В этой задаче не требуется оценивать погрешности. Двулучепреломление — оптическое свойство кристалла в соответствии с которым свет в кристалле распространяется вдоль двух лучей, которым отвечают различные показатели преломления. Пусть две перпендикулярные оси $x$ и $y$ лежат в плоскости, параллельной поверхности двулучепреломляющего кристалла (рис. 1). Тогда электрическое поле $\pmb{E}$ линейно поляризованного света, падающего на кристалл по нормали к поверхности, можно разложить на две перпендикулярные компоненты $\pmb{E}_x$ и $\pmb{E}_y$, которым отвечают показатели преломления $n_\mathrm{o}$ и $n_\mathrm{e}$ соответственно. Если толщина кристалла равна $L$, фазовый сдвиг после прохождения кристалла равен $\Gamma_x$ в случае поляризации вдоль оси $x$ и $\Gamma_y$ в случае поляризации вдоль оси $y$. $$\Gamma_x = \frac{2\pi}{\lambda} n_\mathrm{o}L,$$ $$\Gamma_y = \frac{2\pi}{\lambda} n_\mathrm{e}L,$$ где $\lambda$ — длина волны света в вакууме.  Разность фаз $\Gamma$ между двумя лучами $$\Gamma = \Gamma_y - \Gamma_x = \frac{2\pi}{\lambda}\Delta{n}L,$$ где $$\Delta{n} = n_\mathrm{e} - n_\mathrm{o}$$ разность показателей преломления. Поскольку электрическое поле представляет собой векторную сумму полей $\pmb{E}_x$ и $\pmb{E}_y$ с разностью фаз $\Gamma$, после прохождения через кристалл у поля возникает компонента электрического поля, перпендикулярная к направлению исходной поляризации падающего света. Пусть $I_\parallel$ и $I_\perp$ обозначают интенсивности после прохождения кристалла составляющих света с поляризациями параллельными и перпендикулярными к направлению линейной поляризации падающего света соответственно. Далее угол линейной поляризации падающего света ($\pmb{E}$ на рис. 1) с осью $x$ равен 45°. Тогда нормированную интенсивность перпендикулярной компоненты $I_\mathrm{Norm}$ можно вычислить по формуле $$I_\mathrm{Norm}= \frac{I_\perp}{I_\mathrm{Total}} = \sin^2\frac{\Gamma}{2},$$ где $I_\mathrm{Total}$ — полная интенсивность прошедшего света, $I_\parallel + I_\perp$. Мы можем провести эксперимент в котором $I_\mathrm{Norm}$ изменяется между 0 и 1 при изменении длины волны падающего света. Пусть $\lambda_m \ (m = 1, 2, 3, \cdots )$ — длины волн, при которых $I_\mathrm{Norm} = 0;$ тогда мы можем найти соответствующие разности фаз $\Gamma_m$ $$\Gamma_m = \frac{2\pi}{\lambda_m}\Delta{n}(\lambda_m)L = 2\pi m.$$ Это уравнение позволяет определить толщину кристалла $L$, если можно измерить разные значения $\lambda_m$ при известном значении $\Delta{n}(\lambda_m)$. В этом эксперименте вам нужно определить толщину пластинки из кварца. Кварц — двулучепреломляющий кристалл с показателями преломления $n_\mathrm{o}$ и $n_\mathrm{e}$, зависимость которых от длины волны в вакууме показана на рис. 2.  На рисунке 3 показана установка для измерения толщины. На рис. 4 и 5 показаны оптические и механические компоненты и устройства. Белый светодиод (LED, light-emitting diod) используется как источник света, он состоит из голубого светодиода и слоя фотолюминофора. Когда свет от голубого светодиода освещает фотолюминофор, испускается белый свет с непрерывным спектром. Свет от белого светодиода разделяется на монохроматические компоненты с помощью дифракционной решетки G, и линейно поляризуется с помощью поляроида P1. Его направление поляризации ($\pmb{E}$ на рис. 1) образует угол 45° с осью $x$ кварцевой пластинки Q. Компонента поляризации света после прохождения через Q, параллельная или перпендикулярная направлению P1, выбирается вращением поляроида P2. Фотодетектор измеряет интенсивность света.
Часть A. Установка для измерений (2.3 балла) Свет от светодиода падает на дифракционную решетку (рис. 6). Пусть угол поворота $\theta$ дифракционной решетки G равен 0° в случае нормального падения. Вращению против часовой стрелки и по часовой стрелки отвечают знаки + и - соответственно. Угол дифракции первого порядка $\alpha$ определен на рисунке. Используя период (расстояние между щелями) $d$ дифракционной решетки G, можно выразить длину волны $\lambda$ через $\theta$ как $$\lambda = d\sin(\alpha-\theta) + d\sin\theta$$ $$\quad = 2d\sin\frac{\alpha}{2}\cos\left(\frac{\alpha}{2}-\theta\right).$$ Далее используйте $d=1.00$ мкм и постоянный угол дифракции $\alpha = 40.0$°.
Вычислите наибольшую длину волны $\lambda$, которую можно измерить, и отвечающее ей значение $\theta$.
Найдите численные значения $\theta$ для $\lambda = 440$ нм. Процедура измерений для установки имеет следующий вид. [1] Установите экран с миллиметровой бумагой вертикально (17 на рис. 5) используя подставку (17(b)). [2] Вставьте две батарейки в модуль белого светодиода. Сторона со знаком ''+'' должна быть направлена к вам. [3] Включите светодиод. [4] Уберите винт на передней стороне модуля светодиода. Этим винтом прикрепите щель к модулю светодиода (4 на рис. 4). Используя экран с миллиметровой бумагой, выровняйте положение щели таким образом, чтобы яркость проходящего света была максимальной, и измерьте высоту центра пучка света в момент его выхода из щели (нужно для процедуры [9]). [5] Поместите U-образный открытый конец длинного рельса на соответствующий конец короткого рельса (рис. 7(i)). Вставьте ось вращения, расположенную на вращающейся подставке, в отверстие, образовавшееся между двумя рельсами (рис. 7(ii)). Убедитесь, что оба рельса могут вращаться плавно и легко относительно этой оси. 7(iii). Убедитесь, что длинный рельс останется на столе при поворотах на углы в диапазоне $0$° $\leq \alpha \leq 40.0$°.  [6] Установите центральную линию короткого рельса напротив угла 0° на транспортире, не сдвигайте ее. Вы можете подложить лист, предотвращающие проскальзывание, под этот рельс. [7] Соберите линзы (5 на рис. 4). [8] Поместите модуль светодиода с щелью и линзой (L1 на рис. 3) на короткий рельс. Отъюстируйте расстояние между щелью и линзой L1 так, чтобы размер пучка света, распространяющегося после L1, оставался практически постоянным вдоль лучей света. [9] Используя экран с миллиметровой бумагой, измерьте высоту пучка света после L1. Отъюстируйте уровень L1 освобождая винты на подставке и двигая ее так, чтобы высота луча света оставалась практически такой же, как сразу после щели. [10] Установите центральную линию длинного рельса напротив угла $180^\circ$ на транспортире. [11] Пошевелите подставку для линзы (5(a) на рис. 4) в горизонтальном направлении. Для этого ослабьте винты и подвигайте ее влево или вправо. Центр луча после L1 должен совпадать с центральной линией длинного рельса. Вы можете разместить экран с миллиметровой бумагой над длинным рельсом. [12] С помощью двусторонней клейкой ленты на задней стороне дифракционной решетки (6(b) на рис. 4) прикрепите ее к верху оси на вращающейся подставке (6 на рис. 4). [13] Поверните переднюю сторону дифракционной решетки к источнику света, вращайте подставку таким образом, чтобы отраженный свет попадал в щель, то есть $\theta = 0$° (нормальное падение). Запишите угол поворота $\theta_\mathrm{Stage}$ вращающейся подставки в этом положении. Он будет использован в пункте B.1. [14] Поверните длинный рельс вокруг оси таким образом, чтобы получить угол $\alpha = 40.0$° (рис. 6). Когда вы получите нужный угол, можете положить под рельс другой лист, предотвращающий проскальзывание. [15] Поместите линзу (L2 на рис. 3) и фотодетектор (PD на рис. 3) на цилиндрических подставках на длинный рельс. Чтобы сфокусировать дифрагировавший свет на фотодетекторе PD, отъюстируйте расстояние между PD и линзой L2 вдоль рельса, а также высоту L2. При этом минимизируйте вертикальный размер пучка. Проверьте диаметр пучка с помощью белой карточки. Если свет слишком тусклый, чтобы его можно заметить невооруженным глазом, используйте коробку, чтобы закрыть фотодетектор PD. [16] Разместите не пропускающий свет цилиндр на подставке (13 на рис. 5). Этот цилиндр убирает лишнюю засветку. [17] Подключите фотодетектор PD к мультиметру DMM. Красный (черный) провод подсоединяется к красному (черному) выводу. Используйте мультиметр в режиме измерения постоянного напряжения DC. [18] Отъюстируйте высоту линзы L2, максимизируя показания мультиметра DMM. Далее считайте, что интенсивность падающего света — это напряжение на мультиметре DMM.
Поворачивайте вращающуюся подставку и найдите угол $\theta$ и соответствующую длину волны $\lambda_\mathrm{Peak}$, при которой спектральная плотность излучения синего светодиода максимальна, считая что $\alpha = 40.0^\circ$. Если ваш ответ для $\lambda_\mathrm{Peak}$ находится между 450 нм и 460 нм, установка отъюстирована правильно; запишите значение $\alpha = 40.0^\circ$ в листе ответов и продолжайте. Иначе вам нужно определить настоящее значение $\alpha$. Ничего не меняя, включая ваше начальное значение $\lambda_\mathrm{Peak}$, найдите исправленное значение $\alpha$, при котором ваше $\lambda_\mathrm{Peak}$ попадет в нужный диапазон. Запишите это значение $\alpha$ в листе ответов и используйте его в оставшейся части задачи. [19] Установите поляризаторы (P1 и P2 на рис. 3) на длинный рельс.
Поверните вращающуюся подставку в положение с углом $\theta = -15.0$°. Наблюдайте показания DMM и найдите угол $\varphi_\perp$ вращения оправы поляризатора P2, плоскость поляризации которого перпендикулярна плоскости поляризации света, прошедшего через поляризатор P1. Из этого результата найдите угол $\varphi_\parallel$ вращения оправы поляризатора P2 , когда его плоскость поляризации параллельна плоскости поляризации поляризатора P1.
Перекройте свет, проходящий через щель, поместив чёрную карточку перед щелью. Таким способом Вы можете оценить величину фона, т.е. смещение нуля интенсивности(offset). Интенсивности света $I_{\mathrm{Offset}~\perp}$ и $I_{\mathrm{Offset}~\parallel}$ определяются, когда углы установки поляроида P2 равны $\varphi_\perp$ и $\varphi_\parallel$, соответственно. Измерьте смещения $I_{\mathrm{Offset}~\perp}$ и $I_{\mathrm{Offset}~\parallel}$. Заметьте, что $I_{\mathrm{Offset}~\perp}$ и $I_{\mathrm{Offset}~\parallel}$ относятся к свету, исходящему не от основного источника. Их следует устранить путем вычитания с целью определения вклада исключительно от основного источника света.
Часть B. Измерение интенсивностей прошедшего света(4.7 балла) Далее используйте значения $\lambda$ вычисленные с использованием поправки $\alpha$ в разделе A.3 как заданные.
$I_\perp$ и $I_\parallel$ - интенсивности света источника при углах вращающейся оправы поляризатора P2 равных соответственно $\varphi_\perp$ и $\varphi_\parallel$. Измерьте интенсивности света $I_\perp$ и $I_\parallel$ для $\theta = -15.0$°.
Установите кварцевую пластинку между поляроидами P1 и P2 и измерьте интенсивности прошедшего света $I_\perp$ и $I_\parallel$ для различных углов $\theta$. Ваши измерения должны полностью покрывать диапазон длин волн от 440 нм до 660 нм или шире. Для каждого измерения занесите в таблицу следующие параметры: $\theta_\mathrm{Stage}$ (угол поворота вращающейся подставки), $\theta, \ \lambda, \ I_\perp, \ I_\parallel, \ I_\mathrm{Total} = I_\perp+I_\parallel, \ I_\mathrm{Norm}= I_\perp / I_\mathrm{Total}$. Заметьте, что когда значение $\theta_\mathrm{Stage}$ увеличивается, значение $\theta$ уменьшается на ту же величину, и наоборот. Вам не нужно использовать все строки предоставленной таблицы, но нужно провести достаточно измерений, чтобы получить точные результаты.
Постройте график спектра белого диода, т.е. зависимость $I_\mathrm{Total}$ от длины волны.
Найдите полную ширину на полувысоте $\Delta\lambda_\mathrm{FWHM}$ спектра синего светодиода, встроенного в белый светодиод. Это ширина пика, измеренная между двумя точками, в которых интенсивность в два раза меньше максимальной.
Часть C. Обработка результатов измерений (3.0 балла)
Постройте график спектра $I_\mathrm{Norm}$.
Из графика $I_\mathrm{Norm}$ найдите все длины волн, при которых интенсивность проходит через локальный минимум. Соответствующий номер порядка $m$ из уравнения (6) приведите под соответствующей длиной волны. Для определения разности показателей преломления $\Delta{n}$ используйте значения $n_\mathrm{o}$ и $n_\mathrm{e}$ приведённые в таблице 1.
Получите толщину образца $L$. Коэффициенты преломления $n_o$ и $n_e$ для кварца в диапазоне длин волн $400 - 700$ нм
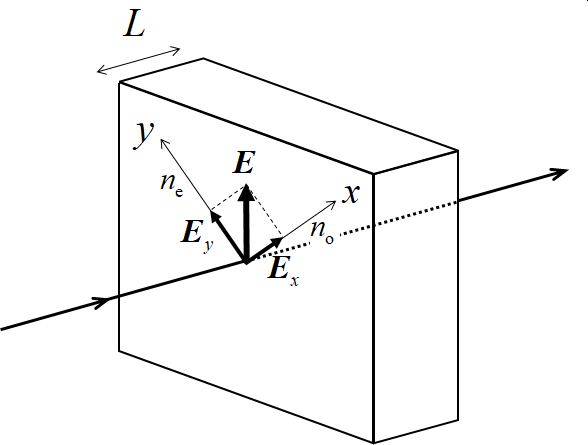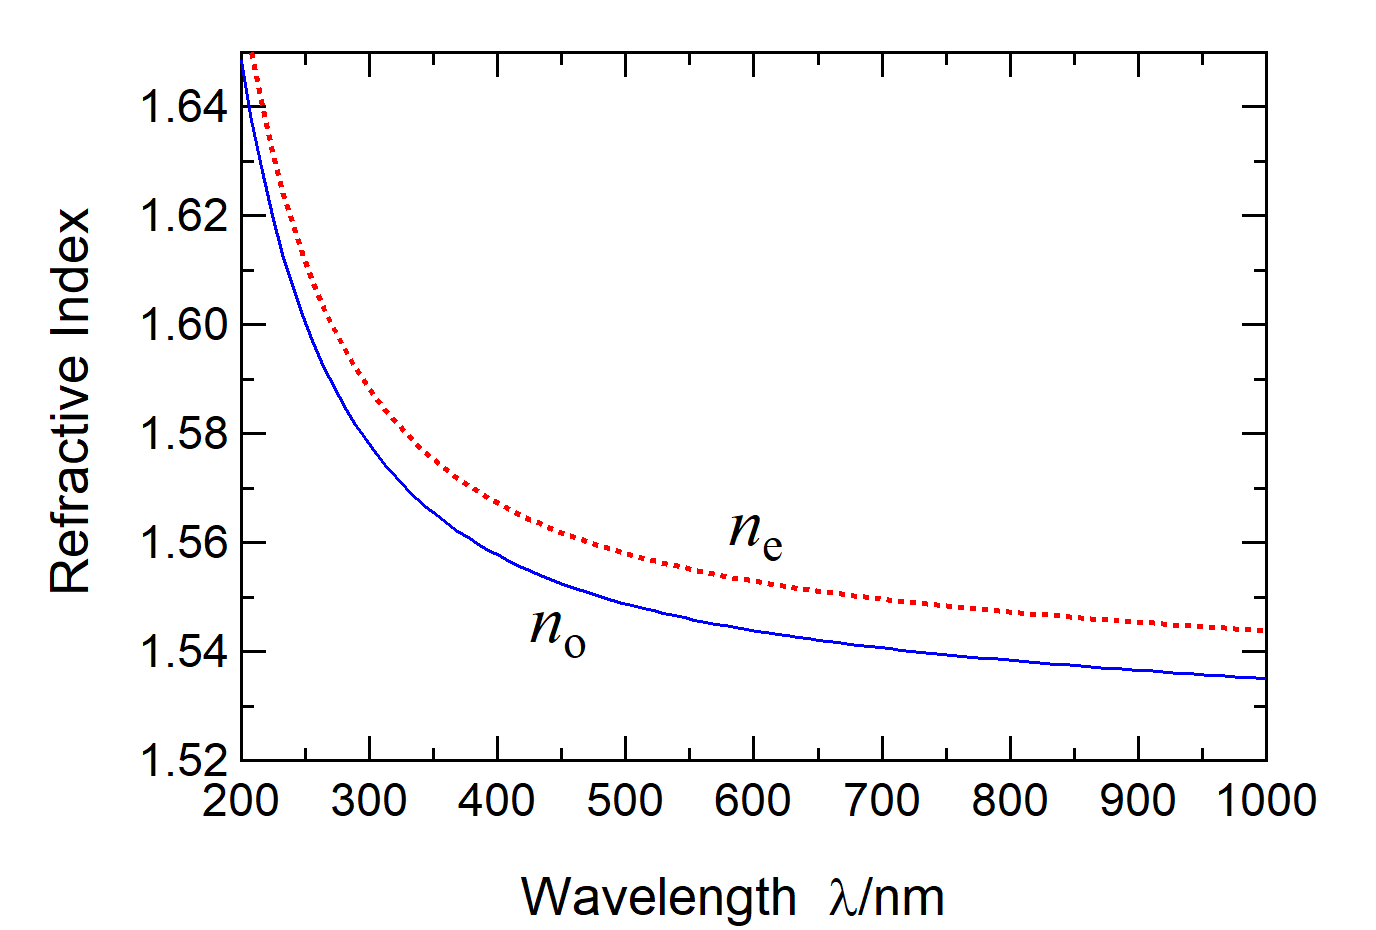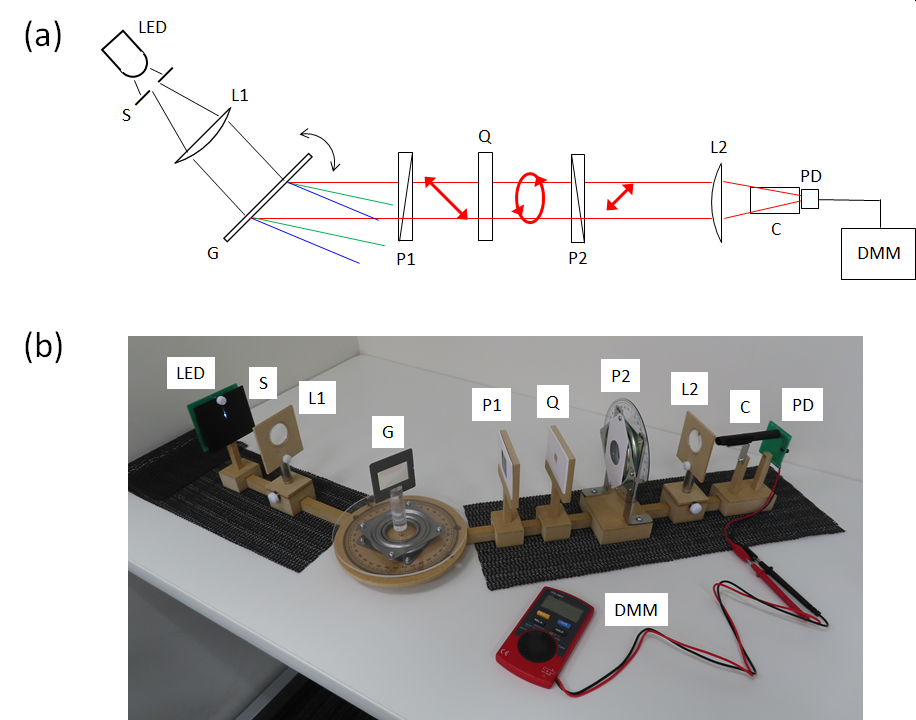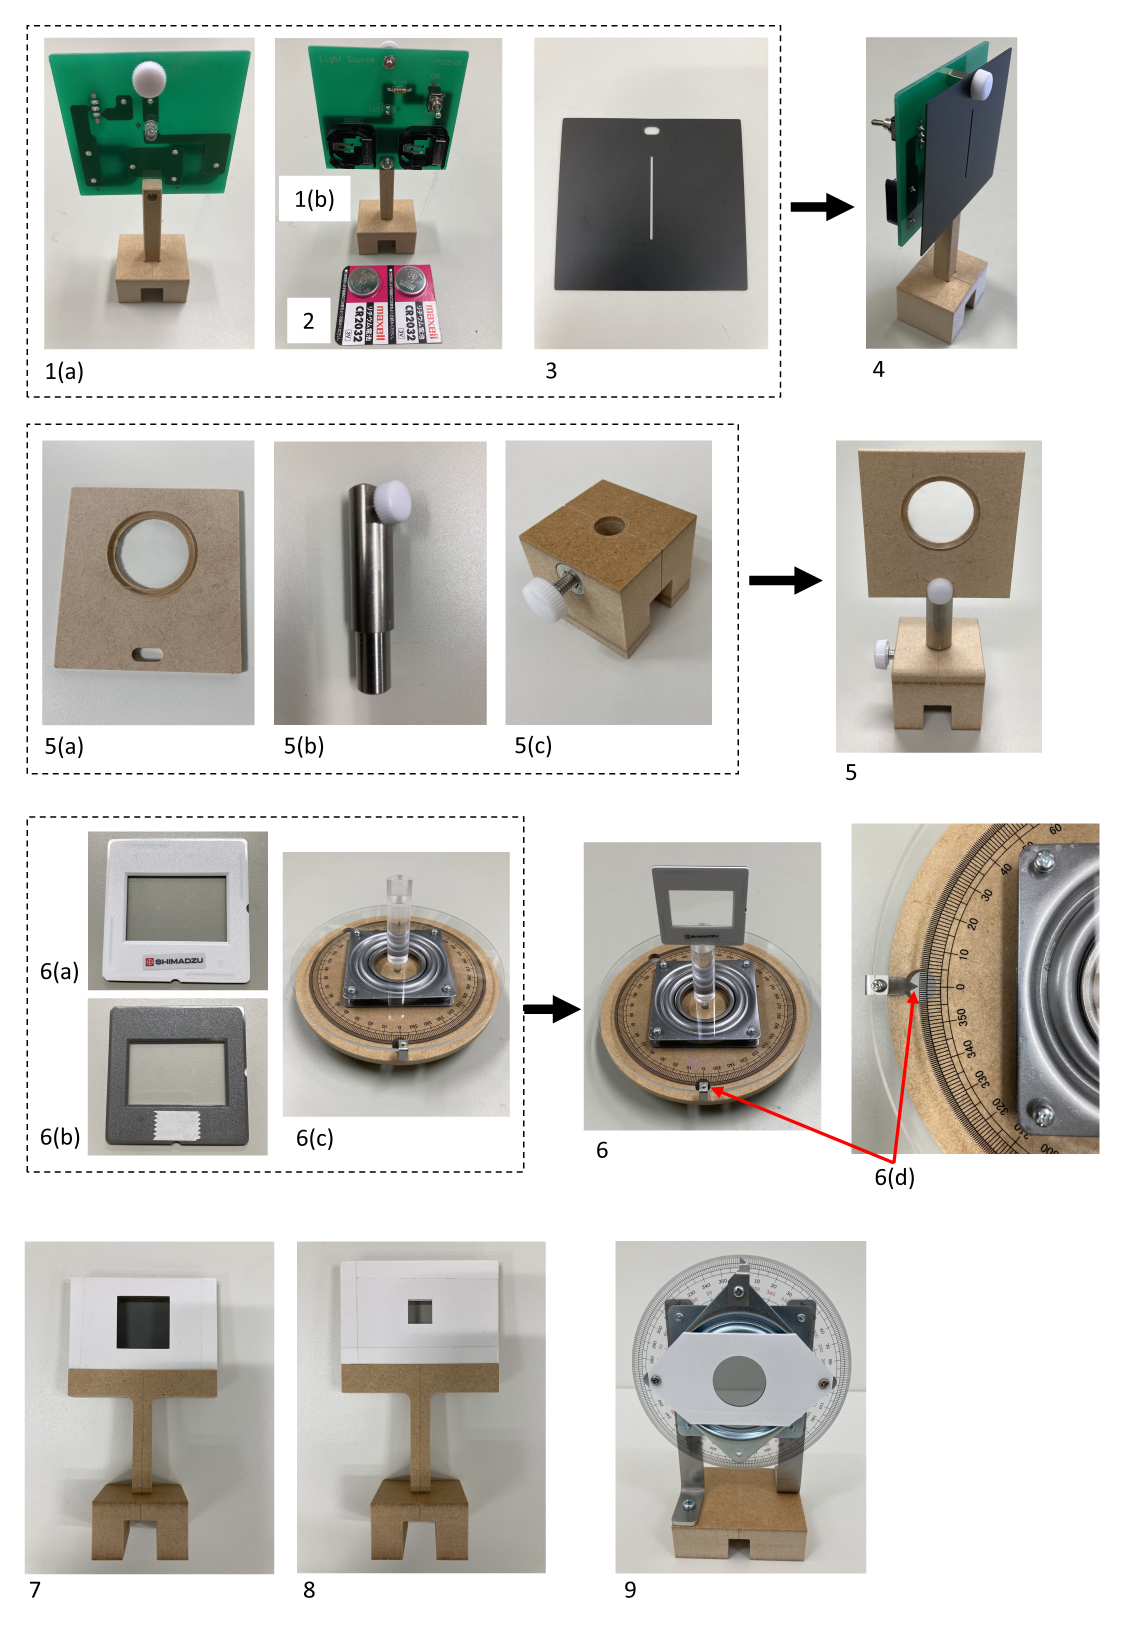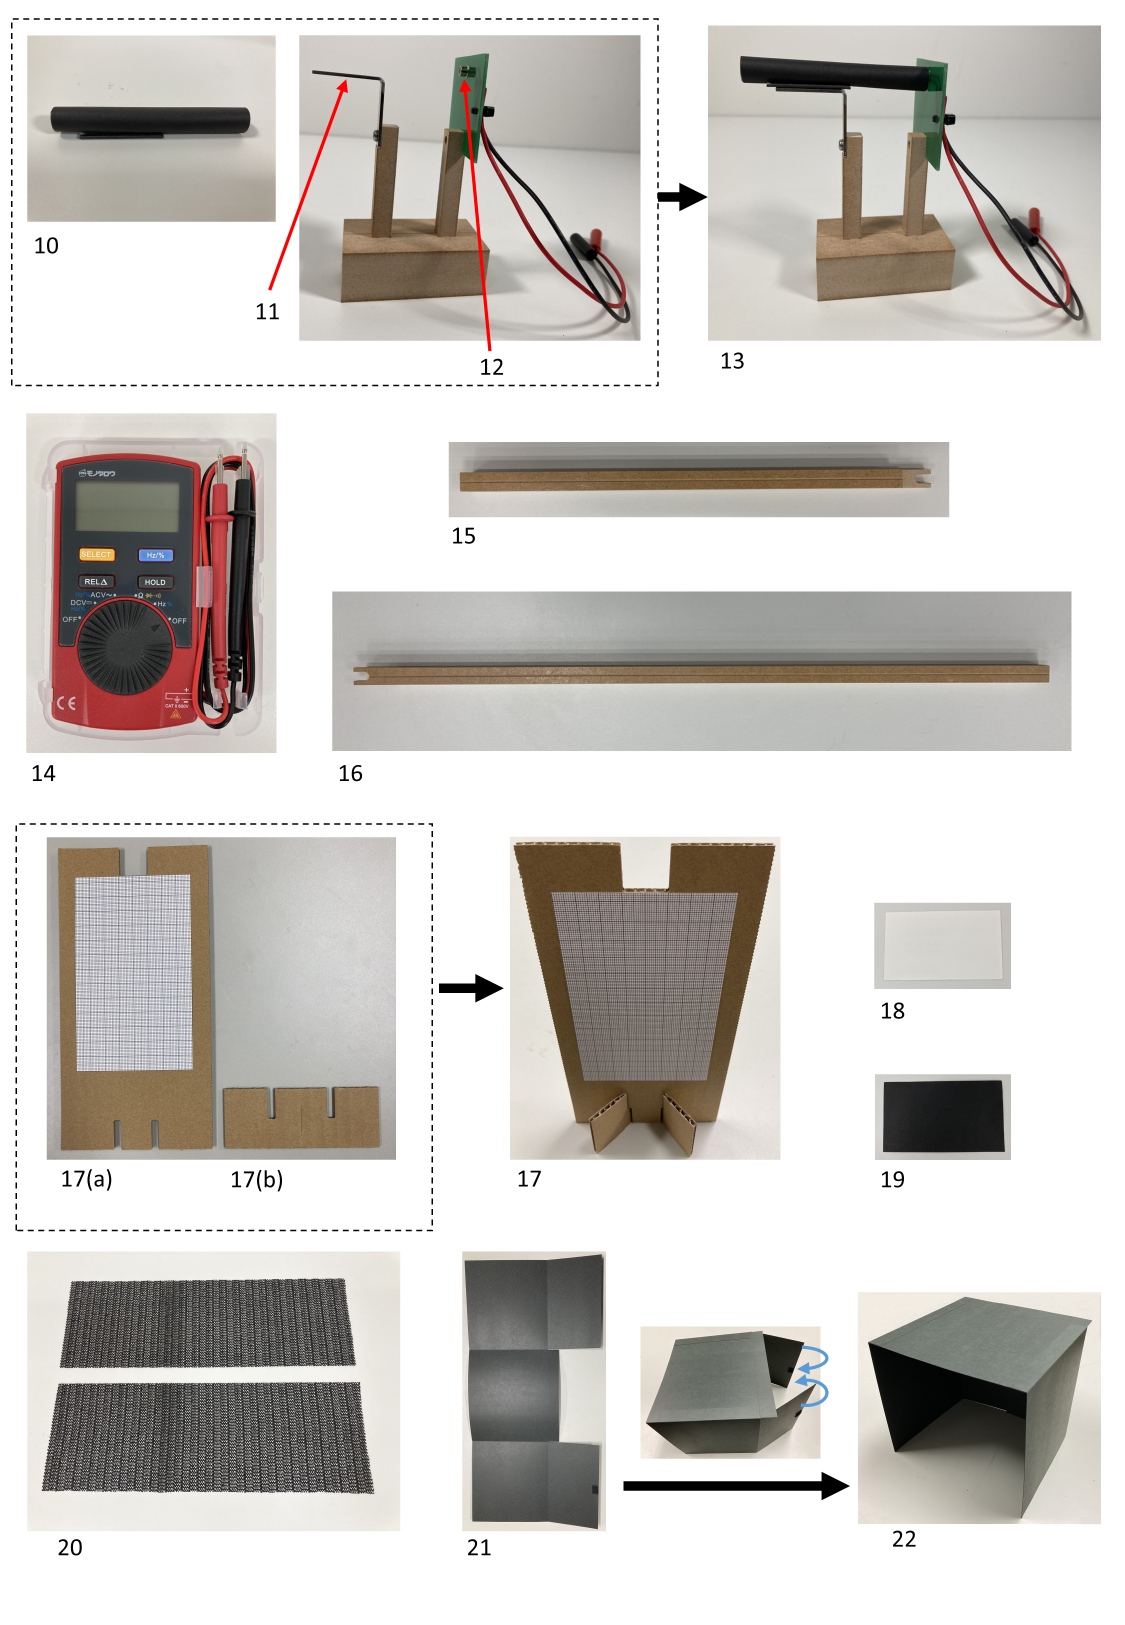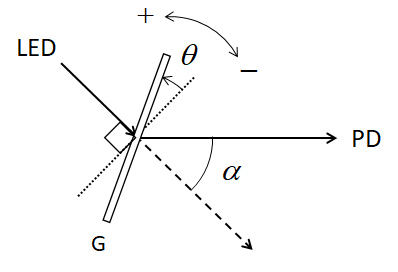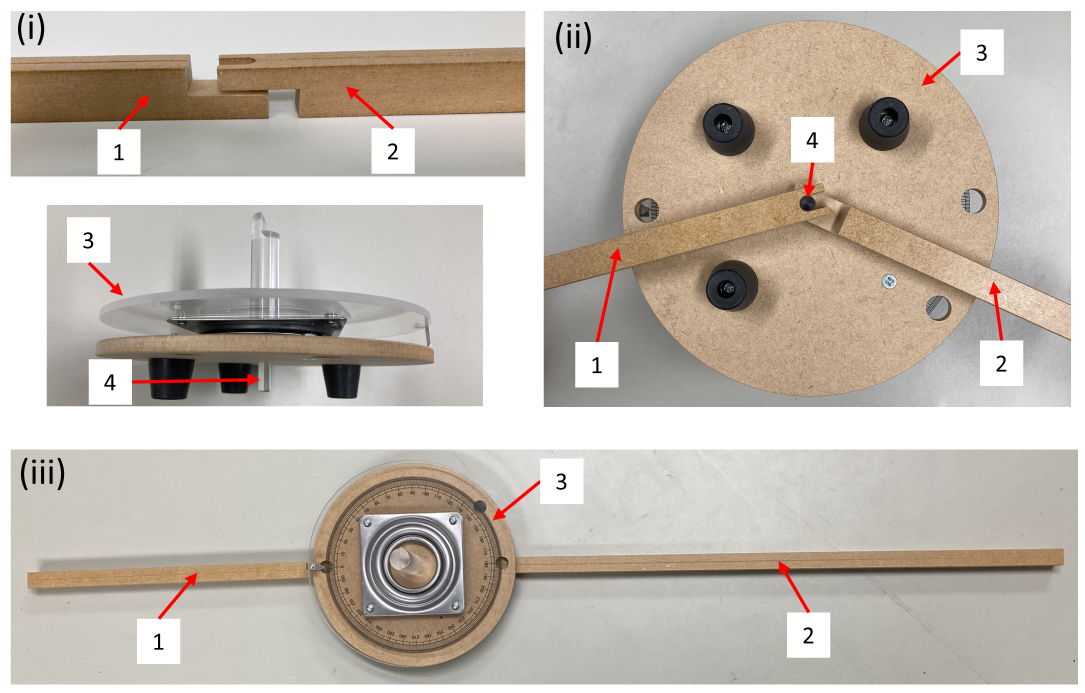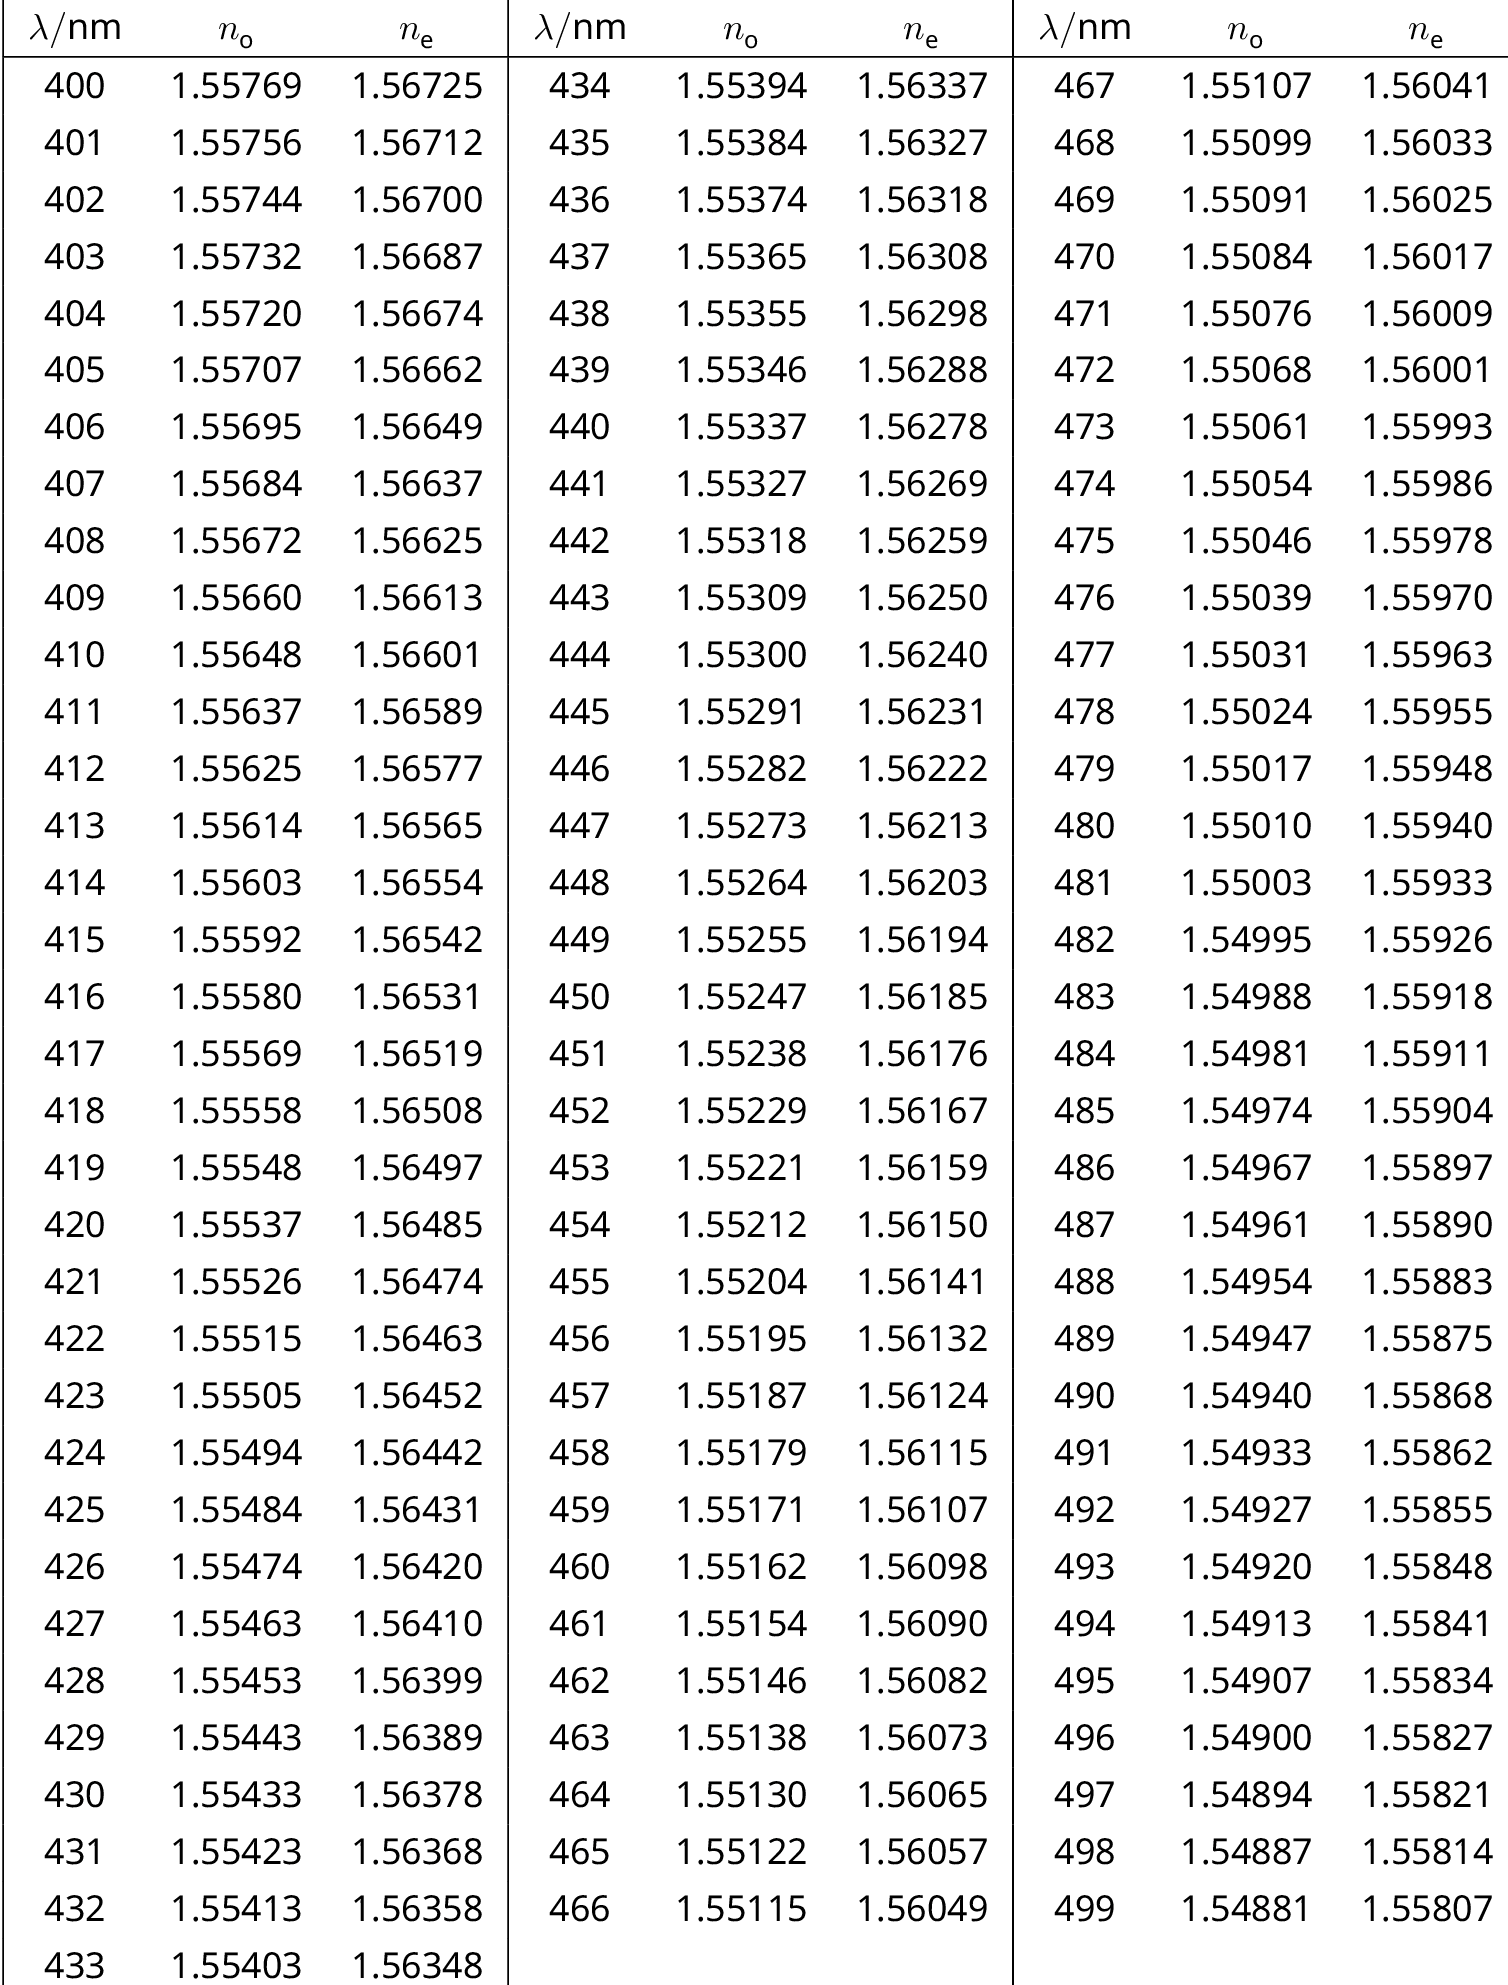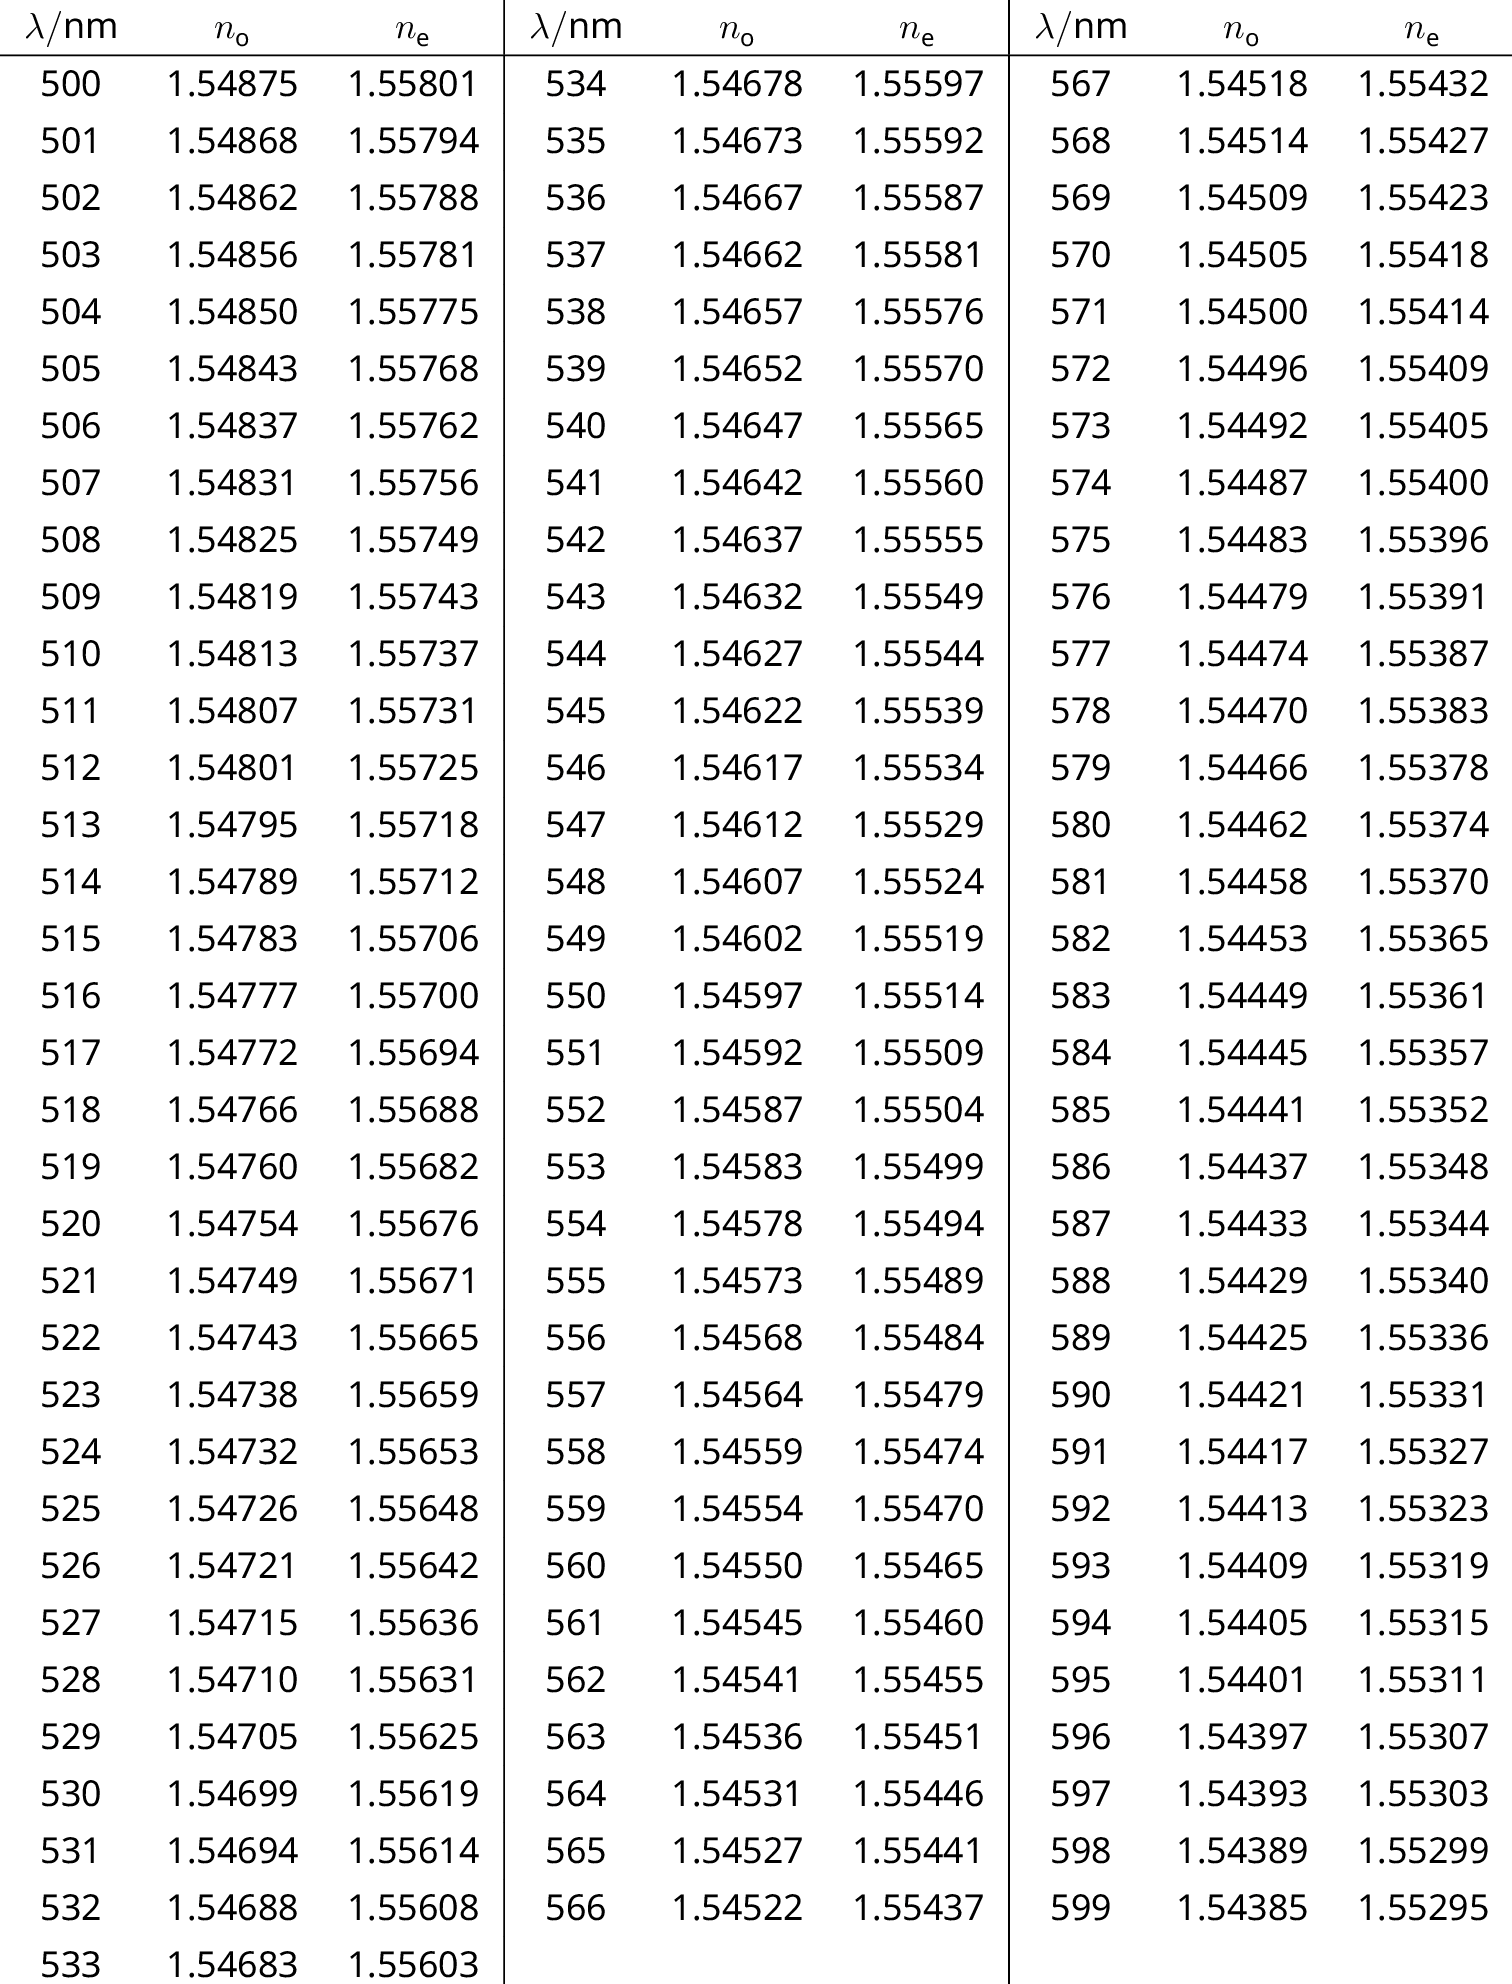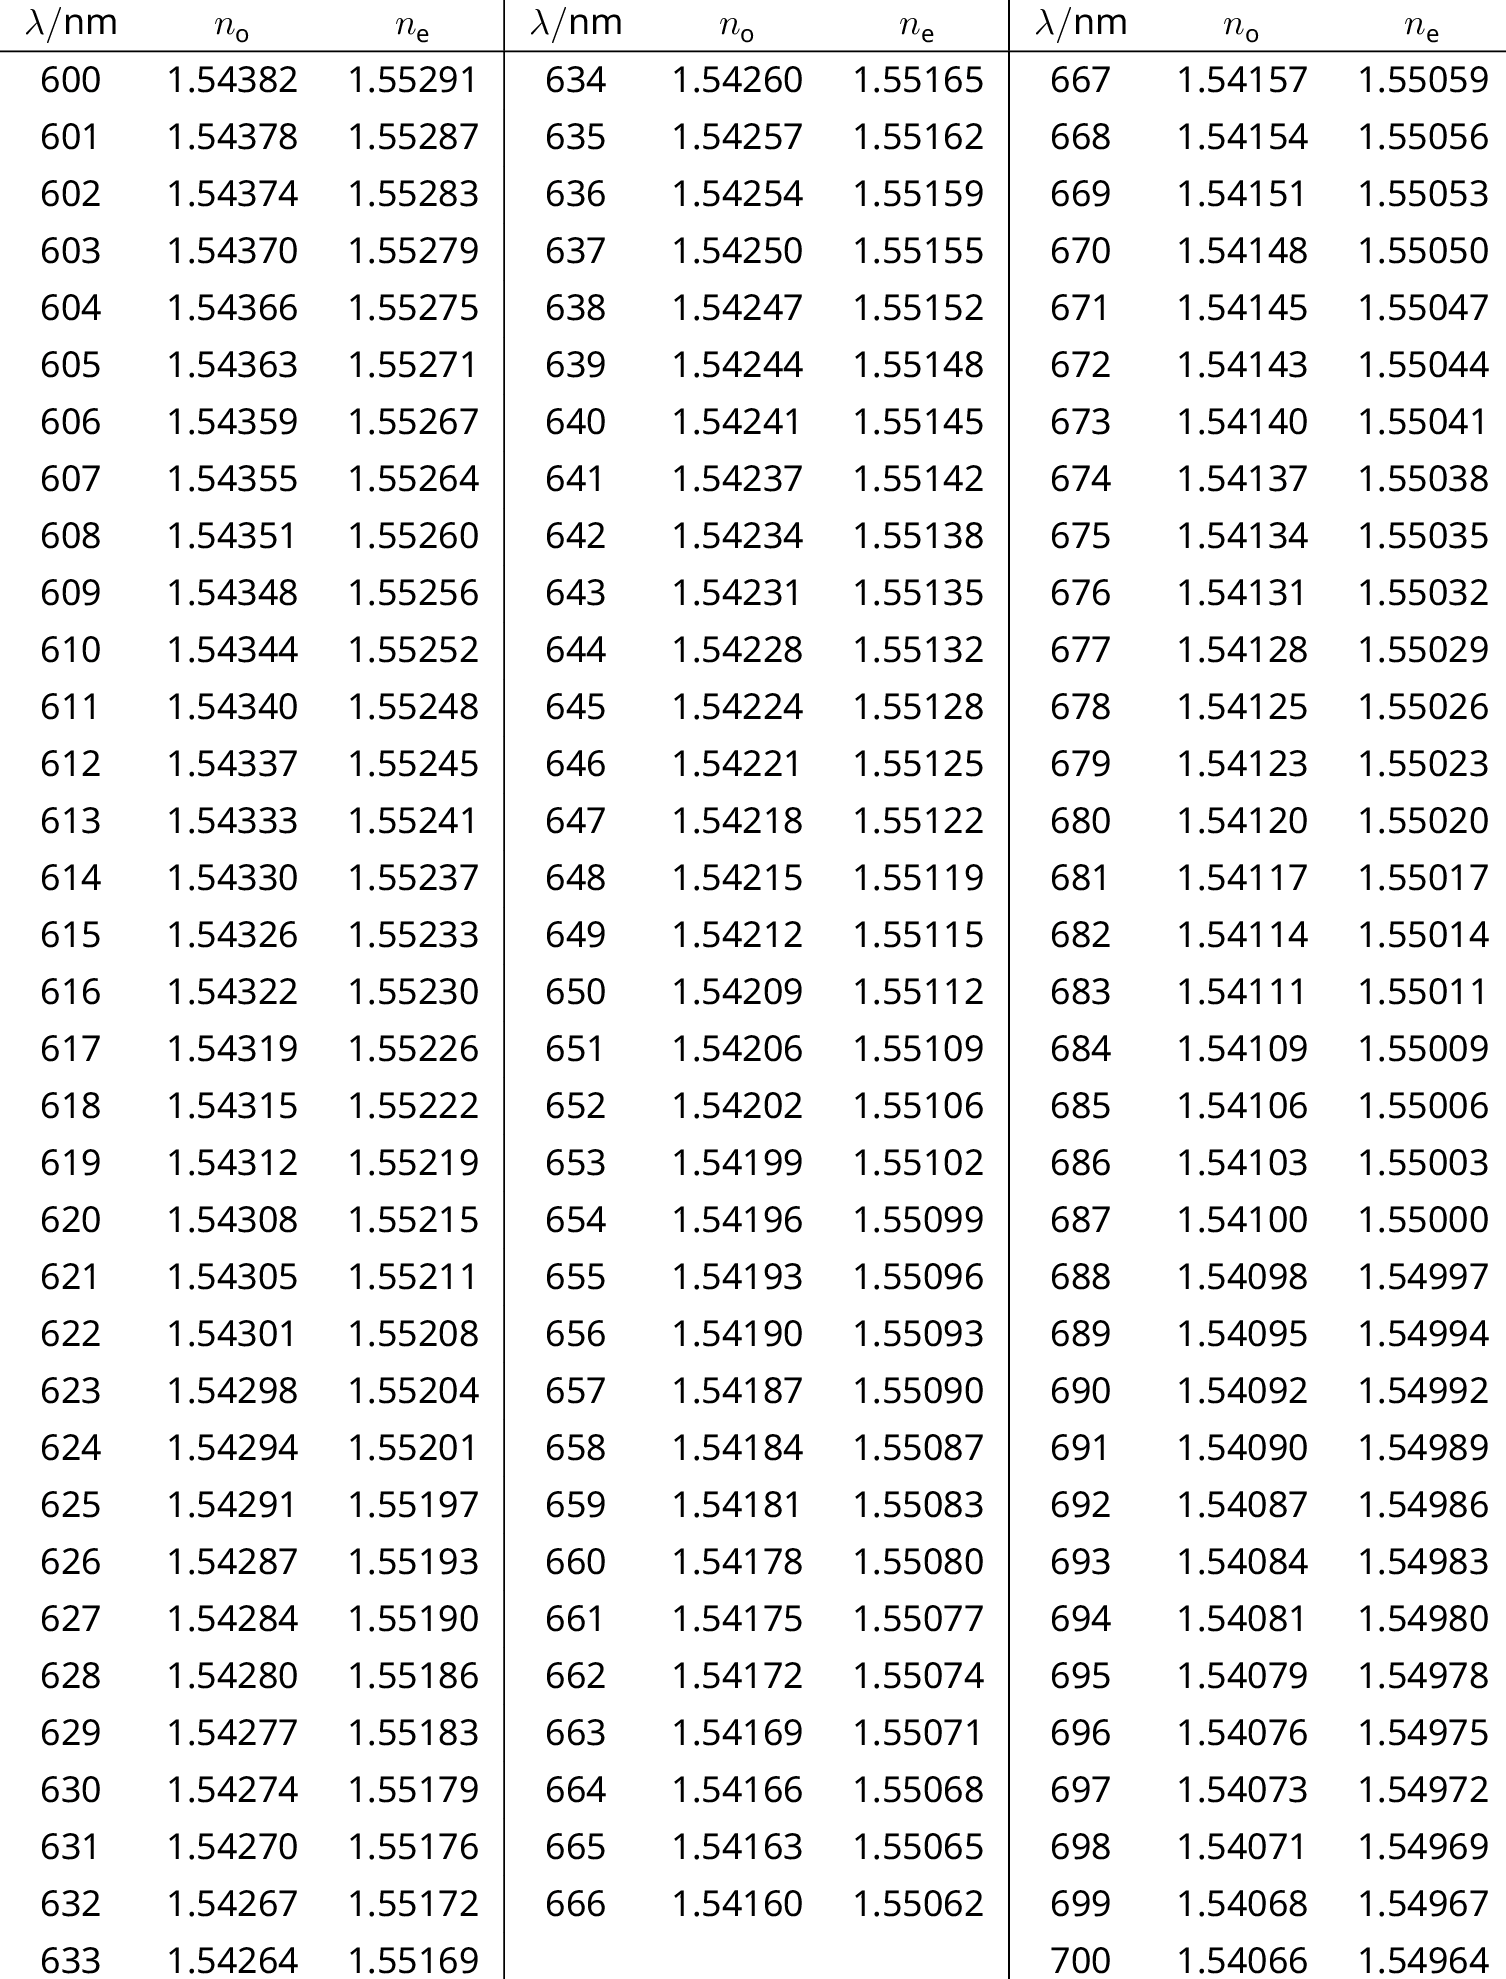
Вычислите наибольшую длину волны $\lambda$, которую можно измерить, и отвечающее ей значение $\theta$.

Найдите численные значения $\theta$ для $\lambda = 440$ нм.

Поворачивайте вращающуюся подставку и найдите угол $\theta$ и соответствующую длину волны $\lambda_\mathrm{Peak}$, при которой спектральная плотность излучения синего светодиода максимальна, считая что $\alpha = 40.0^\circ$. Если ваш ответ для $\lambda_\mathrm{Peak}$ находится между 450 нм и 460 нм, установка отъюстирована правильно; запишите значение $\alpha = 40.0^\circ$ в листе ответов и продолжайте. Иначе вам нужно определить настоящее значение $\alpha$. Ничего не меняя, включая ваше начальное значение $\lambda_\mathrm{Peak}$, найдите исправленное значение $\alpha$, при котором ваше $\lambda_\mathrm{Peak}$ попадет в нужный диапазон. Запишите это значение $\alpha$ в листе ответов и используйте его в оставшейся части задачи.

Поверните вращающуюся подставку в положение с углом $\theta = -15.0$°. Наблюдайте показания DMM и найдите угол $\varphi_\perp$ вращения оправы поляризатора P2, плоскость поляризации которого перпендикулярна плоскости поляризации света, прошедшего через поляризатор P1. Из этого результата найдите угол $\varphi_\parallel$ вращения оправы поляризатора P2 , когда его плоскость поляризации параллельна плоскости поляризации поляризатора P1.

Перекройте свет, проходящий через щель, поместив чёрную карточку перед щелью. Таким способом Вы можете оценить величину фона, т.е. смещение нуля интенсивности(offset). Интенсивности света $I_{\mathrm{Offset}~\perp}$ и $I_{\mathrm{Offset}~\parallel}$ определяются, когда углы установки поляроида P2 равны $\varphi_\perp$ и $\varphi_\parallel$, соответственно. Измерьте смещения $I_{\mathrm{Offset}~\perp}$ и $I_{\mathrm{Offset}~\parallel}$. Заметьте, что $I_{\mathrm{Offset}~\perp}$ и $I_{\mathrm{Offset}~\parallel}$ относятся к свету, исходящему не от основного источника. Их следует устранить путем вычитания с целью определения вклада исключительно от основного источника света.

$I_\perp$ и $I_\parallel$ - интенсивности света источника при углах вращающейся оправы поляризатора P2 равных соответственно $\varphi_\perp$ и $\varphi_\parallel$. Измерьте интенсивности света $I_\perp$ и $I_\parallel$ для $\theta = -15.0$°.

Установите кварцевую пластинку между поляроидами P1 и P2 и измерьте интенсивности прошедшего света $I_\perp$ и $I_\parallel$ для различных углов $\theta$. Ваши измерения должны полностью покрывать диапазон длин волн от 440 нм до 660 нм или шире. Для каждого измерения занесите в таблицу следующие параметры: $\theta_\mathrm{Stage}$ (угол поворота вращающейся подставки), $\theta, \ \lambda, \ I_\perp, \ I_\parallel, \ I_\mathrm{Total} = I_\perp+I_\parallel, \ I_\mathrm{Norm}= I_\perp / I_\mathrm{Total}$. Заметьте, что когда значение $\theta_\mathrm{Stage}$ увеличивается, значение $\theta$ уменьшается на ту же величину, и наоборот. Вам не нужно использовать все строки предоставленной таблицы, но нужно провести достаточно измерений, чтобы получить точные результаты.

Постройте график спектра белого диода, т.е. зависимость $I_\mathrm{Total}$ от длины волны.

Найдите полную ширину на полувысоте $\Delta\lambda_\mathrm{FWHM}$ спектра синего светодиода, встроенного в белый светодиод. Это ширина пика, измеренная между двумя точками, в которых интенсивность в два раза меньше максимальной.

Постройте график спектра $I_\mathrm{Norm}$.

Из графика $I_\mathrm{Norm}$ найдите все длины волн, при которых интенсивность проходит через локальный минимум. Соответствующий номер порядка $m$ из уравнения (6) приведите под соответствующей длиной волны. Для определения разности показателей преломления $\Delta{n}$ используйте значения $n_\mathrm{o}$ и $n_\mathrm{e}$ приведённые в таблице 1.

Получите толщину образца $L$.
Темы:
E, Оптика, Волновая оптика, Международные, Двулучепреломление, 2023, Анизотропия